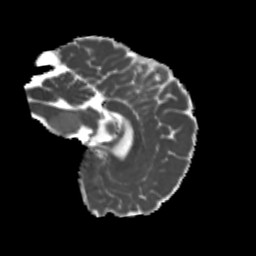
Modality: MD
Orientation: sagittal
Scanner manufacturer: siemens
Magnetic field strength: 3 T
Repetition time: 4 s
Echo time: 0.0594 s